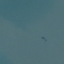
Land use / land cover class: SeaLake